Question: I am just looking at setting up a simple viewController programatically, I have a ViewController.xib file that I have set the background color to RED in interface builder. I have also added the following to my AppDelegate.m
'''
@implementation syntax_MapViewAppDelegate
@synthesize window;
-(BOOL)application:(UIApplication *)application didFinishLaunchingWithOptions:(NSDictionary *)launchOptions {
viewController = [[MapViewController alloc] init];
[window addSubview:[viewController view]];
[window makeKeyAndVisible];
return YES;
}
-(void)dealloc {
[viewController release];
[window release];
[super dealloc];
}
@end
'''
When I run the code it does what I expect apart from the white bar at the bottom of the screen, can anyone give me any pointers in how to remove this? I have a feeling I might need to position the view within the window, but I am not sure how?

cheers Gary
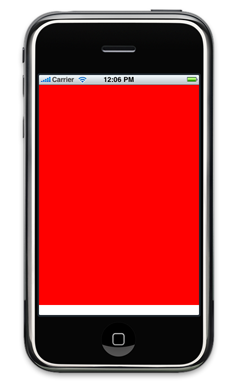
Answer: Please set your view frame.
'''
viewController.view.frame = CGRectMake(0.0,20.0,320.0,460.0);
'''
Now the view cover your full screen with Red color.
You can also set it from interface builder as well.